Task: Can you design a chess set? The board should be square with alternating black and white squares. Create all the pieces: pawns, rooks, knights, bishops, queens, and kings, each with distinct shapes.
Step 4397:
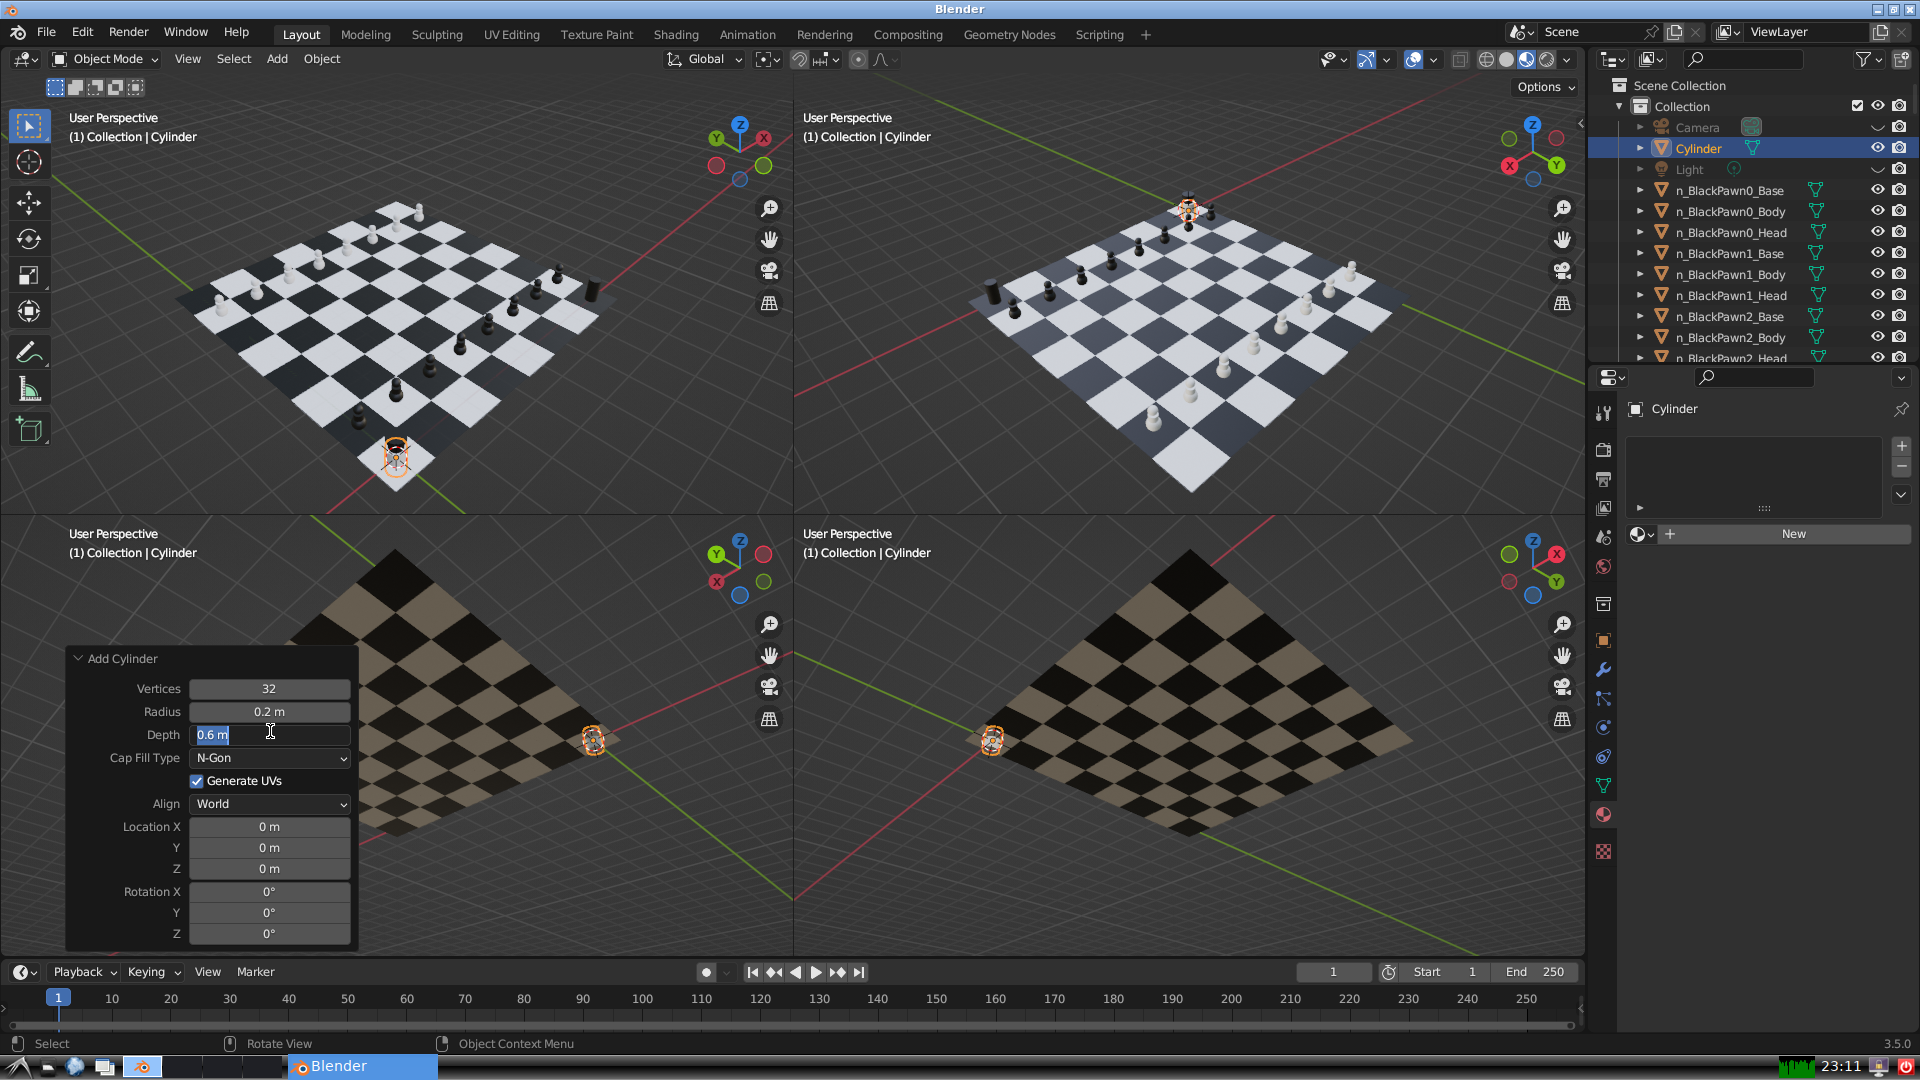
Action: input_text: 0.1